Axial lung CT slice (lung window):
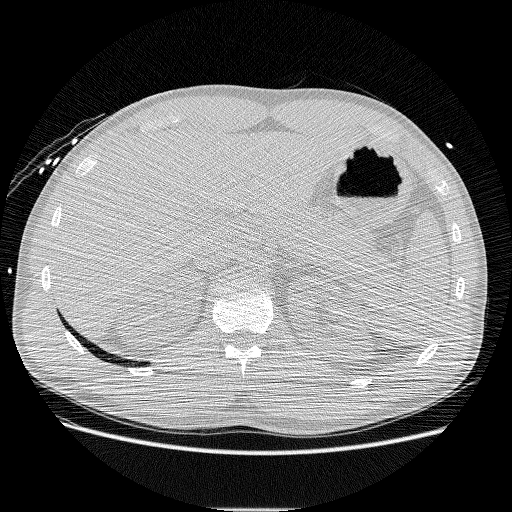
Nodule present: no